Interaction volume radius: 5 \u00c5
Interaction volume height: 25 \u00c5
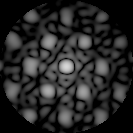
Disorder parameter: 0.4051